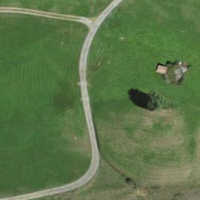
EUNIS habitat code: 26
Species observed at this site:
Caltha palustris
Geum rivale